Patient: sex M, age 44
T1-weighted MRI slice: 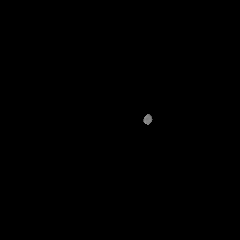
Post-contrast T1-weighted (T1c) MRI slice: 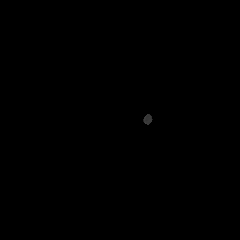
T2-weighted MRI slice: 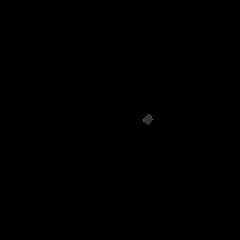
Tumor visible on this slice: no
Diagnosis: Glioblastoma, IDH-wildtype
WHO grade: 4